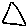
Label: triangle